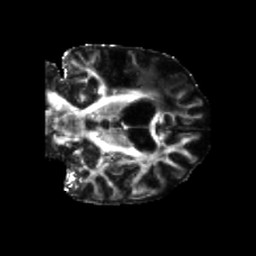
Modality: FA
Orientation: coronal
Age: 52
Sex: male
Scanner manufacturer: siemens
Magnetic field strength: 3 T
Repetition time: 5.25 s
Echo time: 0.08 s